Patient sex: M
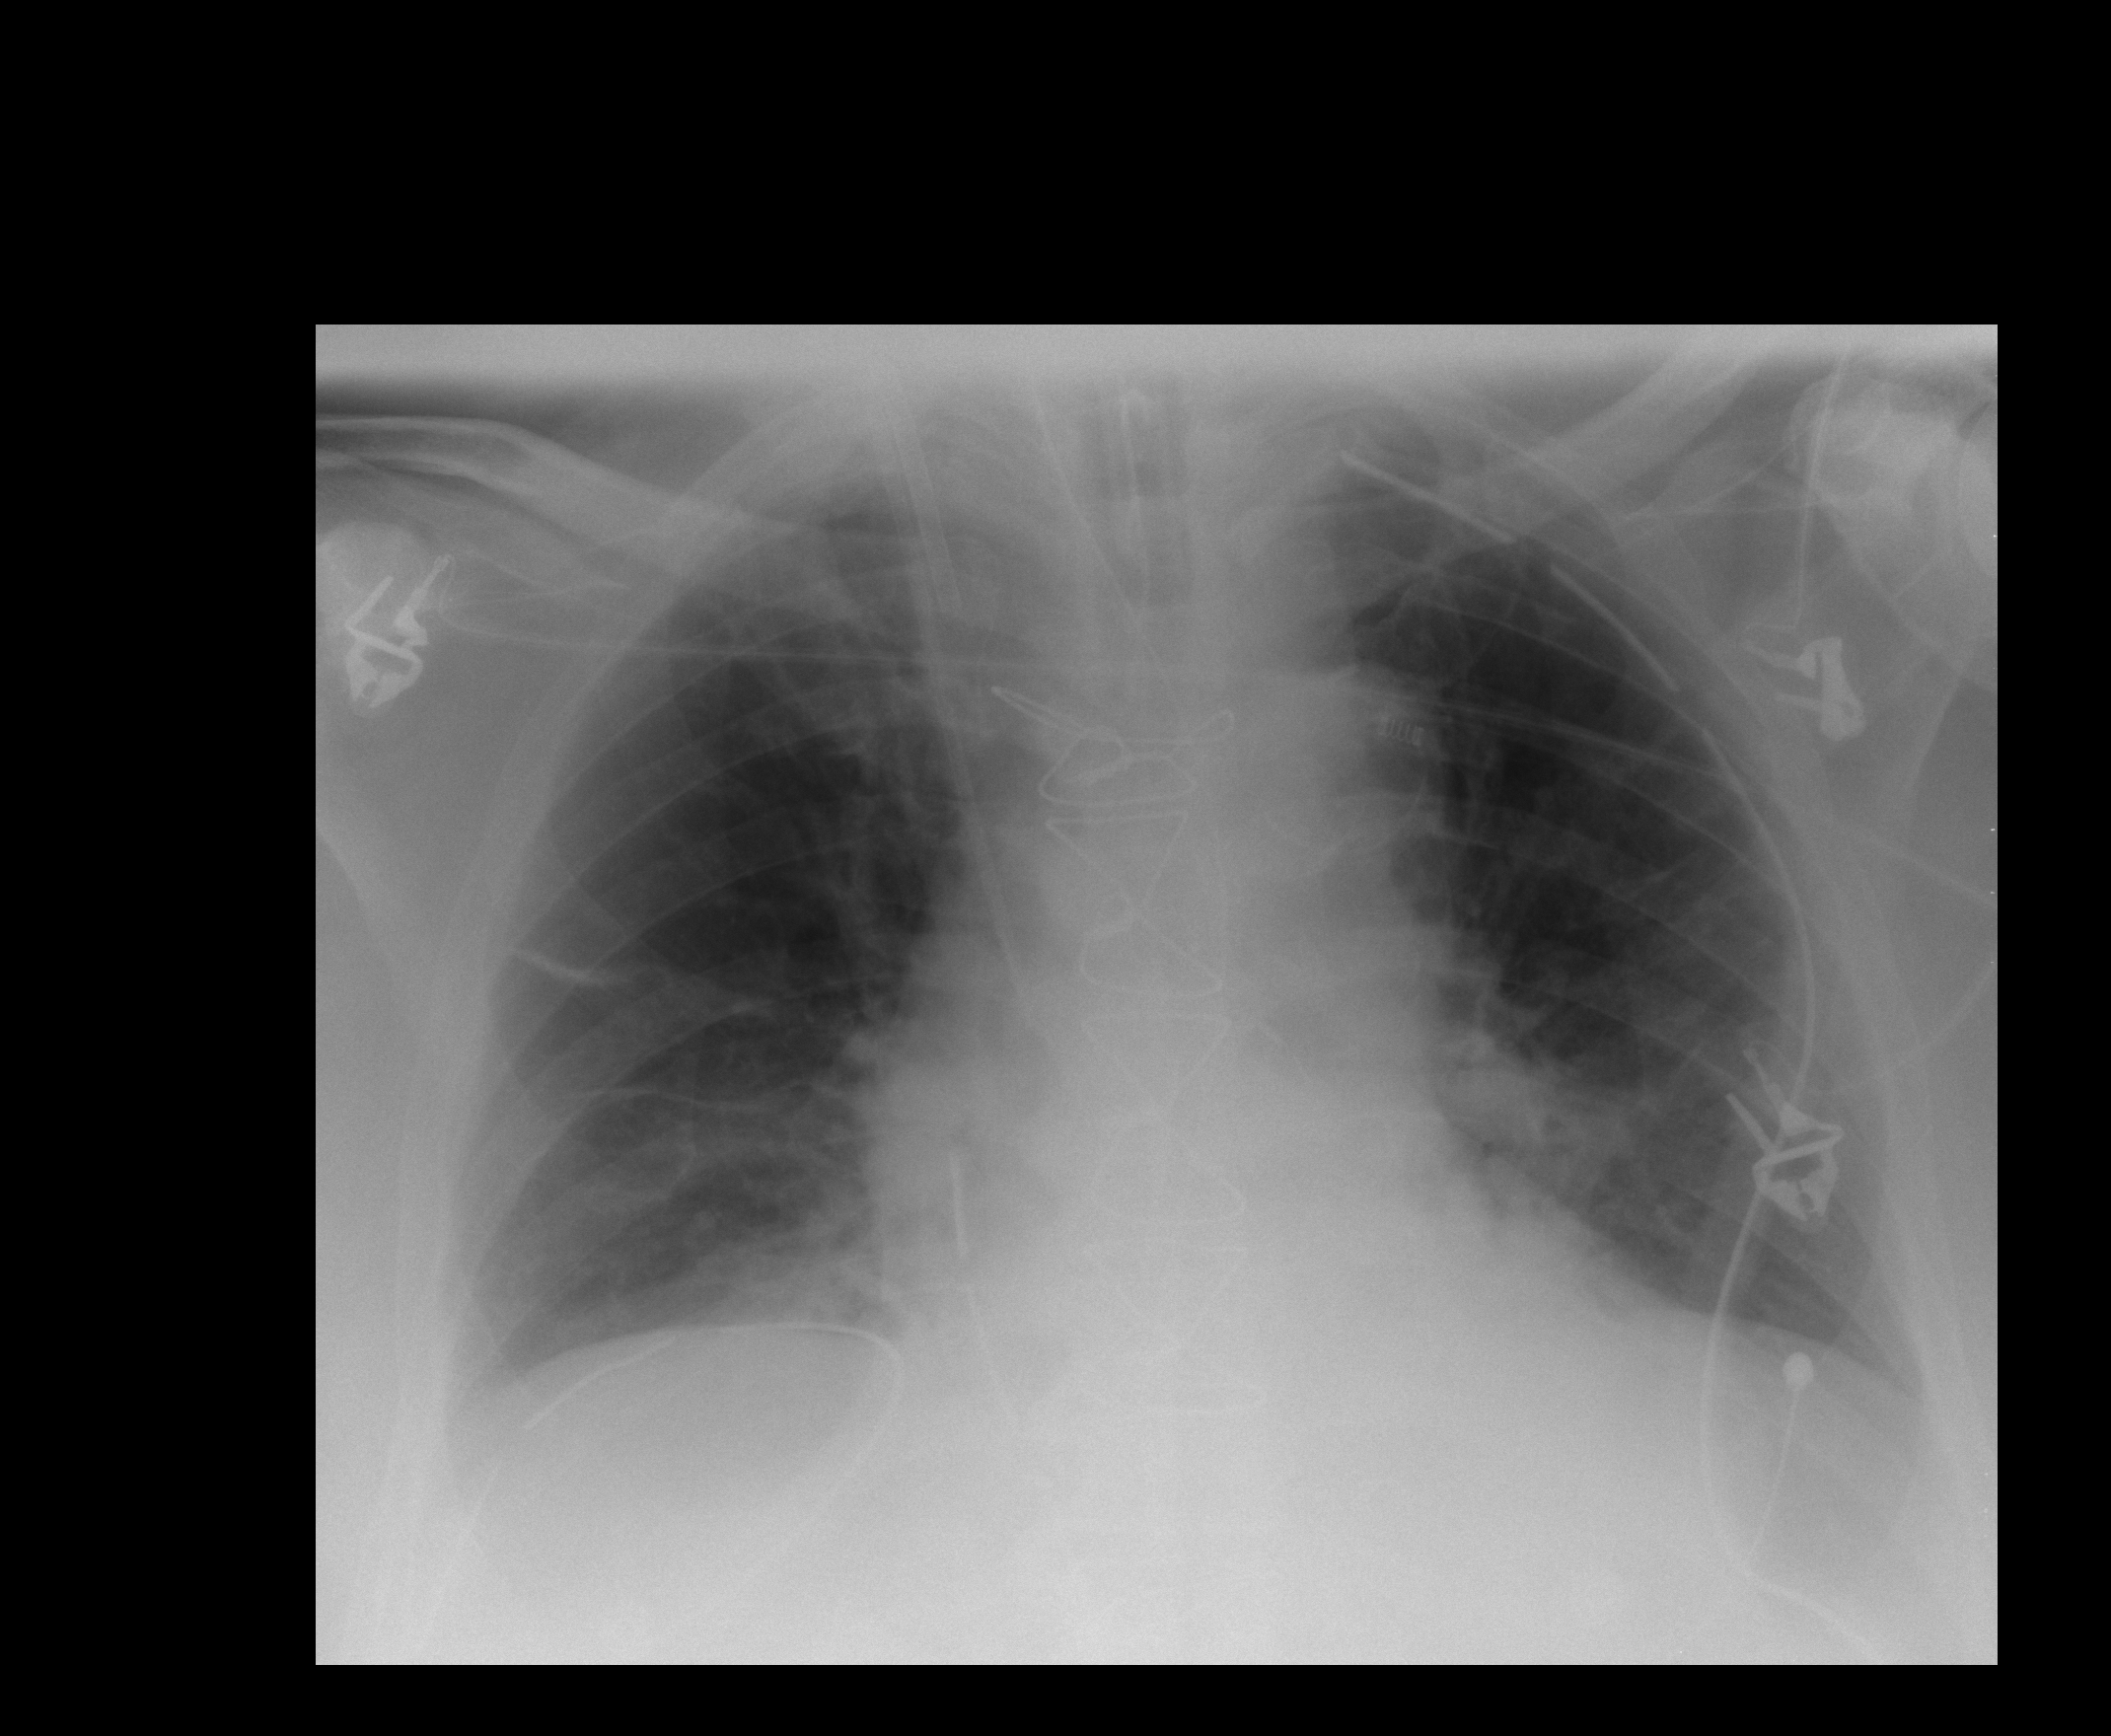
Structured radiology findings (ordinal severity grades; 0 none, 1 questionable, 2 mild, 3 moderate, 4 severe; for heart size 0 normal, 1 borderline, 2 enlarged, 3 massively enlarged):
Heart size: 2
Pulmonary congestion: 1
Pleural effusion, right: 0
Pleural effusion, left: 0
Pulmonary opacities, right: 0
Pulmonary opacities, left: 0
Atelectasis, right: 1
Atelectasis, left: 0